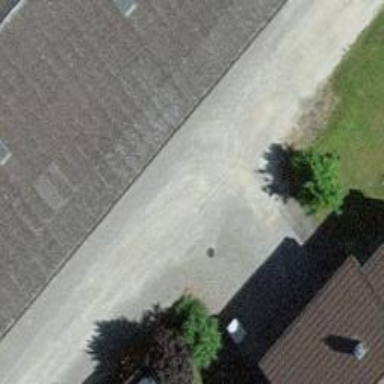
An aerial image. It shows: Paved residential road.